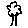
Label: tree